【题型】选择题　【知识点】平面几何　【难度】medium
如图，在矩形$ABCD$中，对角线$AC$与$BD$相交于点$O$，$AB = 5$，$BC = 12$．分别以点$O$、$D$为圆心画圆，如果$\odot O$与直线$AD$相交、与直线$CD$相离，且$\odot D$与$\odot O$内切，那么$\odot D$的半径长$r$的取值范围是（ ）

\noindent
A. $\dfrac{1}{2} < r < 4$
\hspace{3em}
B. $\dfrac{5}{2} < r < 6$

\vspace{0.3em}
\noindent
C. $9 < r < \dfrac{25}{2}$
\hspace{3em}
D. $9 < r < 13$
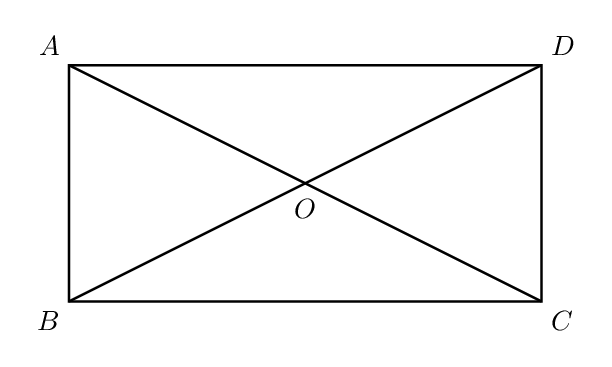
【解答】
\noindent
【答案】C

\vspace{0.5em}
\noindent
【分析】过点$O$作$OE \perp AD$，勾股定理求得$BD = 13$，进而根据平行线分线段成比例得出$OE = \dfrac{1}{2}AB$，$OF = \dfrac{1}{2}AD$，根据题意，画出相应的图形，即可求解．

\vspace{0.5em}
\noindent
【详解】解：如图所示，当圆$O$与$AD$相切时，过点$O$作$OE \perp AD$，

\vspace{0.3em}
\noindent
$\because$矩形$ABCD$中，对角线$AC$与$BD$相交于点$O$，$AB = 5$，$BC = 12$．

\vspace{0.3em}
\noindent
$\therefore AD \perp CD$，$CD = AB = 5$，$AD = BC = 12$，$BD = \sqrt{AB^2 + AD^2} = 13$，

\vspace{0.3em}
\noindent
$\therefore OE \parallel DC$

\vspace{0.3em}
\noindent
$\therefore OE = \dfrac{1}{2}AB = \dfrac{5}{2}$，

\vspace{0.3em}
\noindent
则$r = OD + \dfrac{5}{2} = \dfrac{13}{2} + \dfrac{5}{2} = 9$；

\noindent
当圆$O$与$CD$相切时，过点$O$作$OF \perp CD$于点$F$，如图所示，

\noindent
则$OF = \dfrac{1}{2}AD = 6$

\vspace{0.3em}
\noindent
则$r = \dfrac{13}{2} + 6 = \dfrac{25}{2}$

\vspace{0.3em}
\noindent
$\therefore \odot O$与直线$AD$相交、与直线$CD$相离，且$\odot D$与$\odot O$内切时，$9 < r < \dfrac{25}{2}$，

\vspace{0.3em}
\noindent
故选：C．

\vspace{0.5em}
\noindent
【点睛】本题考查了矩形的性质，勾股定理，平行线分线段成比例，直线与圆的位置关系，圆与圆的位置关系，根据题意画出图形是解题的关键．
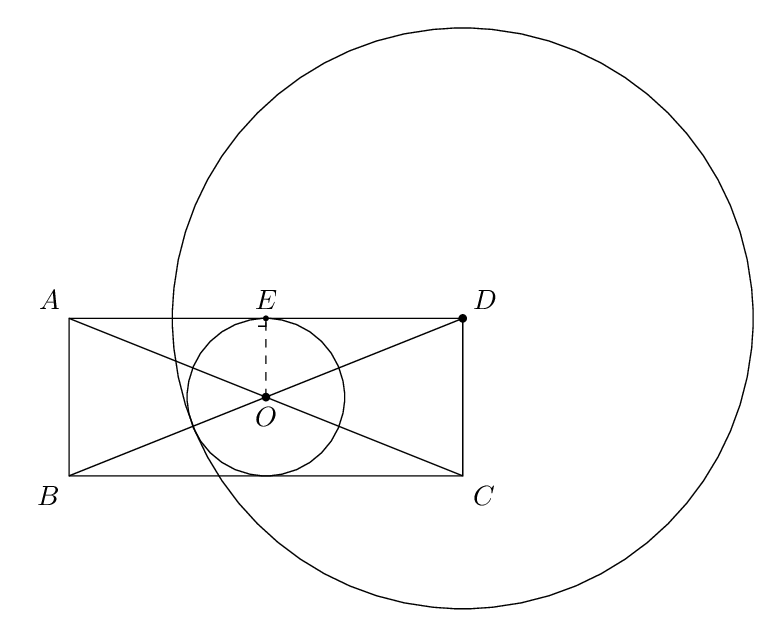
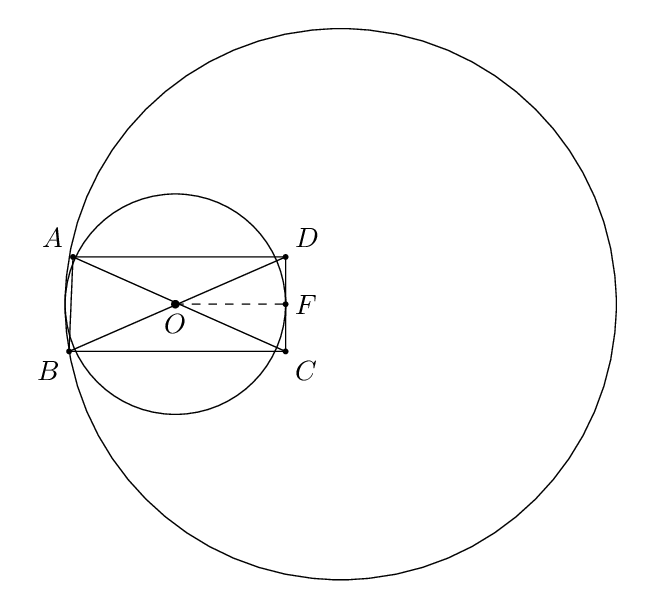